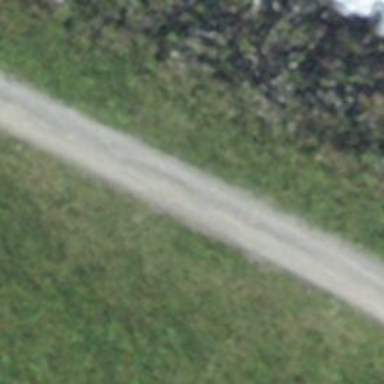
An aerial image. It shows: Gravel track for Nordic skiing. The track is groomed for classic and skating styles.